Question: I have a content-type with 5 field. how can I display these field in two column table format in Drupal 7? Create node--content-type.tpl.php and theme it or is there any simpler way to do it?

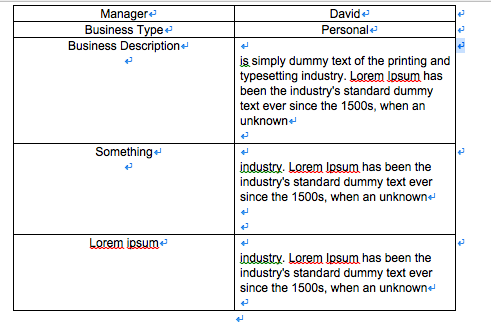
Answer: Try <URL> module. Once you enable it, you can visit the you want to change and create a . Add all the fields you want show as table into this 'field group'. Now set the group to us field_group_table. This must get your job done.